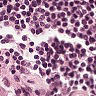
Metastatic tissue present: no